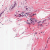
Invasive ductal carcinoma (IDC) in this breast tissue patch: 1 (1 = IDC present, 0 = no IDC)